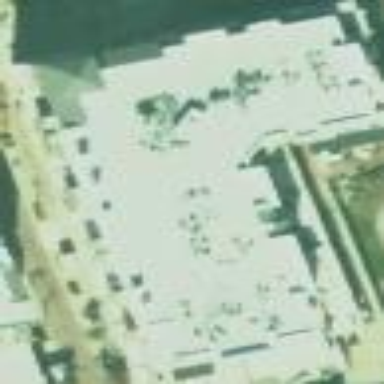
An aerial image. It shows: Retail building.